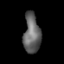
Tissue: lung
Cell type: Fibroblasts
Senescence score: 0.628
Nuclear area (px): 648
Mean DAPI intensity: 99.84